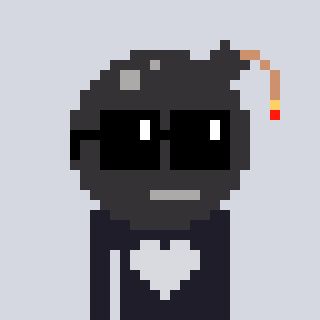
a pixel art character with square black sunglasses, a bomb-shaped head and a grayscale-colored body on a cool background